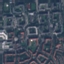
Label: Residential